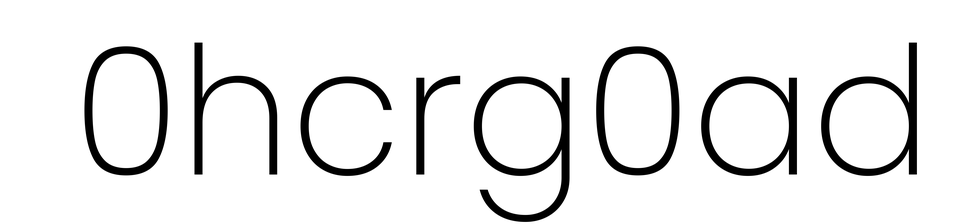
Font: Poppins-ExtraLight